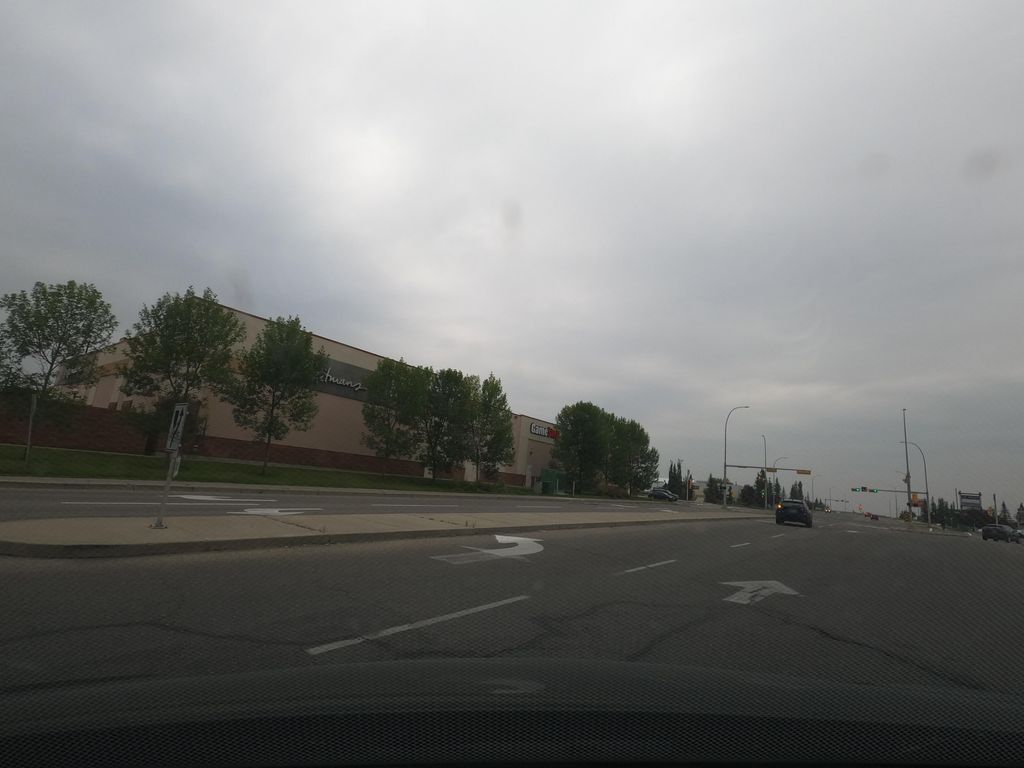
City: calgary